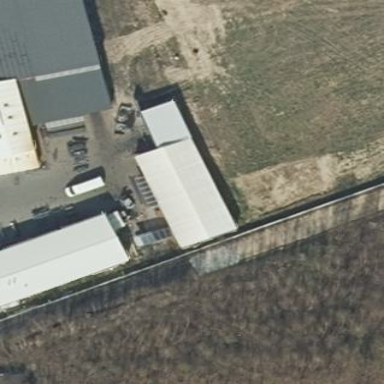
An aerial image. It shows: Warehouse.